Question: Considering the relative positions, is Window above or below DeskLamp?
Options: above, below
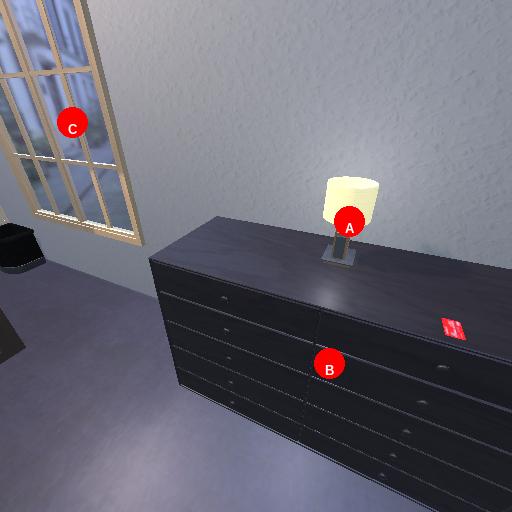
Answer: above